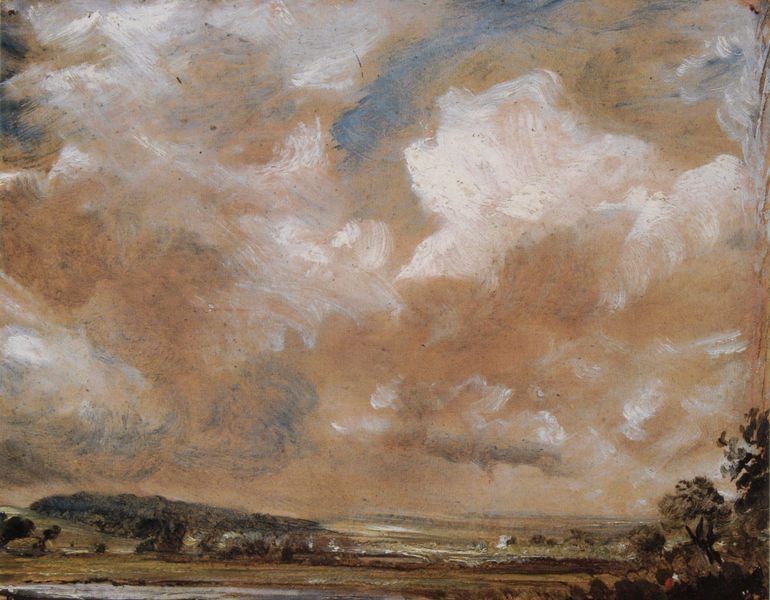
Titel: Harnham Ridge
Künstler: John Constable
Standort: New York (New York)
Institution: (Privatsammlung)
Schlagwörter: baum, berg, blau, blätter, dunkel, gemälde, gewitter, himmel, mann, schatten, wasser, weiß, wolken, bäume, fluss, grün, impressionismus, landschaft, menschen, see, stadt, teich, ufer, abend, bewegung, braun, grau, hell, hut, orange, schwarz, skizze, haus, rasen, rot, weg, wiese, wolke, beige, malerei, steine, öl, bach, ebene, erde, feld, felder, ferne, horizont, häuser, hügel, natur, weite, wind, busch, büsche, flachland, gewässer, sträucher, wiesen, land, realismus, england, rosa, wald, weiher, bewölkt, farbig, düster, naturalismus, studie, moderne, berge, fels, gebirge, modern, dorf, wise, klein, sepia, figuren, aufgewühlt, constable, luft, sturm, turner, unwetter, wild, duktus, altrosa, stimmung, foto, regen, scheune, windig, wirbel, punkt, wirr, vermeer, entwurf, pinsel, unvollendet, brauntöne, ölskizze, atmosphäre, freilicht, freilichtmalerei, plein air, london, welt, quadrat, cumulus, matsch, bewohnt, unübersichtlich, dof, roter fleck, hügelw, niedriger horizont, antur, john constable, wolkengebilde, bewohmz, dreiviertelbild, naturalismuzs, wolkentürme, himmelsstudie